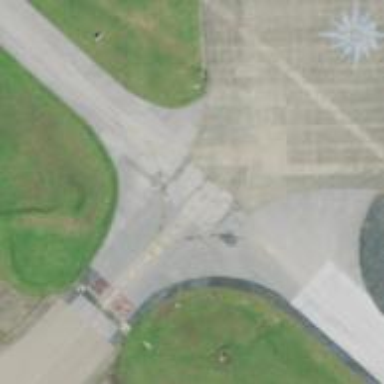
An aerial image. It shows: Asphalt taxiway at the airport.